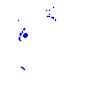
Particle: pion